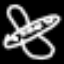
Label: airplane